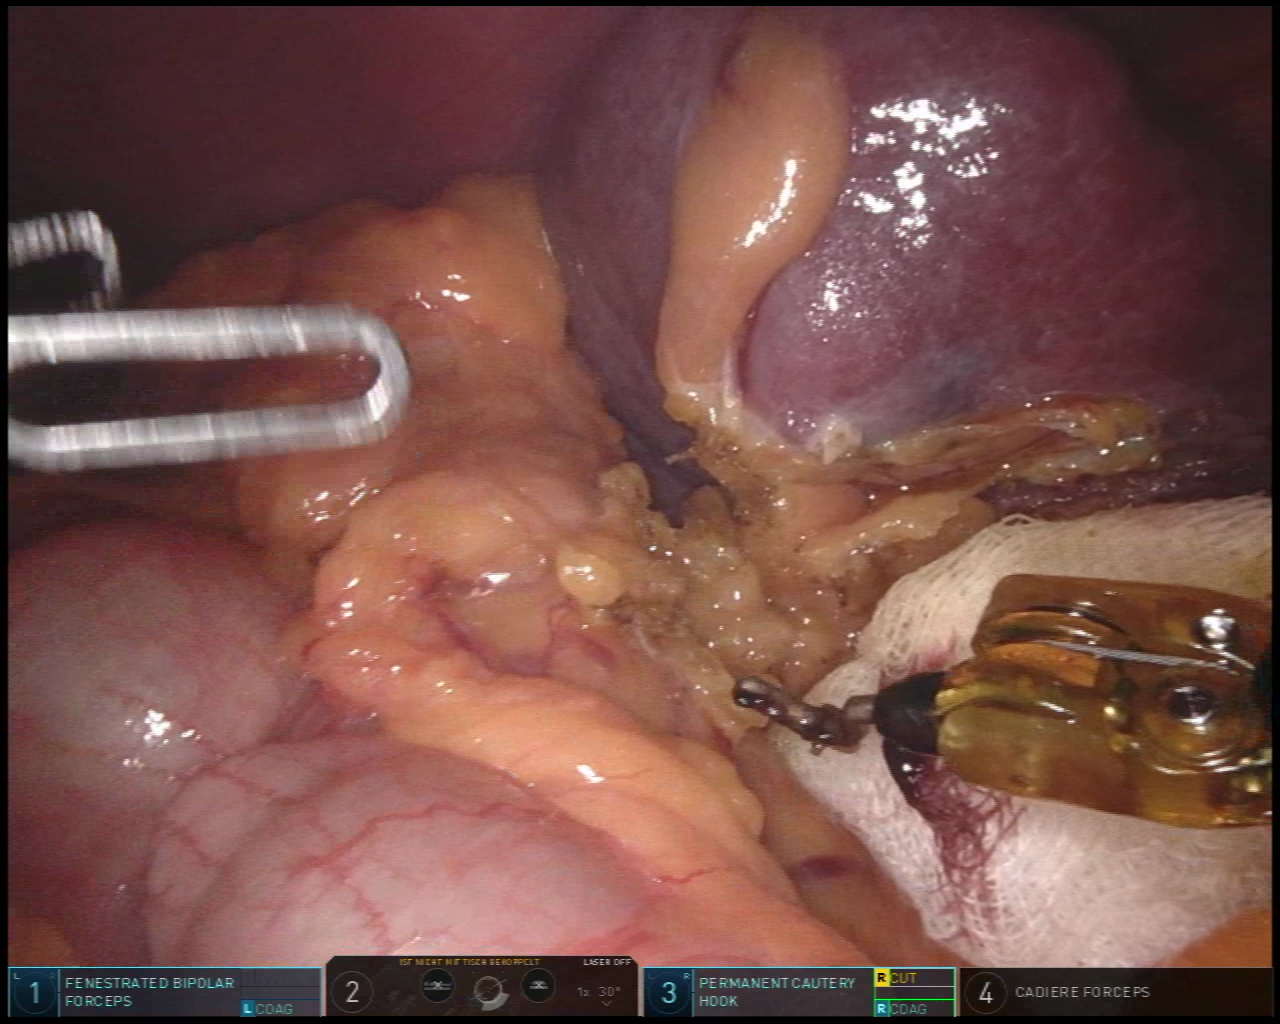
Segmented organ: abdominal_wall
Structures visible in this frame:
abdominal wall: yes
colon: yes
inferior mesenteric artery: no
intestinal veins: no
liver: no
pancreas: no
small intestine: no
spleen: yes
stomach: no
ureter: no
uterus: no
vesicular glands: no